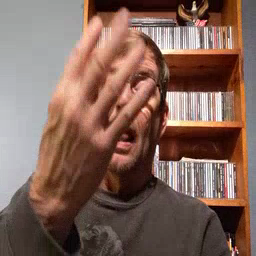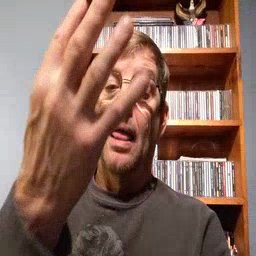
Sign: lamp